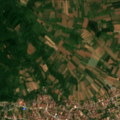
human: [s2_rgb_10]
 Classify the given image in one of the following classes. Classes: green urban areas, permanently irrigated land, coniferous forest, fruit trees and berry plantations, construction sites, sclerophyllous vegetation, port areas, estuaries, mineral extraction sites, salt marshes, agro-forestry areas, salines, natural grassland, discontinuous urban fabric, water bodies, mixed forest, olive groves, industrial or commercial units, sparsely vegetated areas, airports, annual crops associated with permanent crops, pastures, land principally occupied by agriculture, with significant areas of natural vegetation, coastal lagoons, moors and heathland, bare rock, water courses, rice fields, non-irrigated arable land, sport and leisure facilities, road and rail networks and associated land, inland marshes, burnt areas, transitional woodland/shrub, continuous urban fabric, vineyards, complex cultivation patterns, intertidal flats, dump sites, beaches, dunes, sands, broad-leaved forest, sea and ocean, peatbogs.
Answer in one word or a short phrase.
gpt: discontinuous urban fabric, complex cultivation patterns, land principally occupied by agriculture, with significant areas of natural vegetation, broad-leaved forest